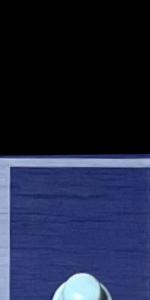
Label: Empty